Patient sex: M
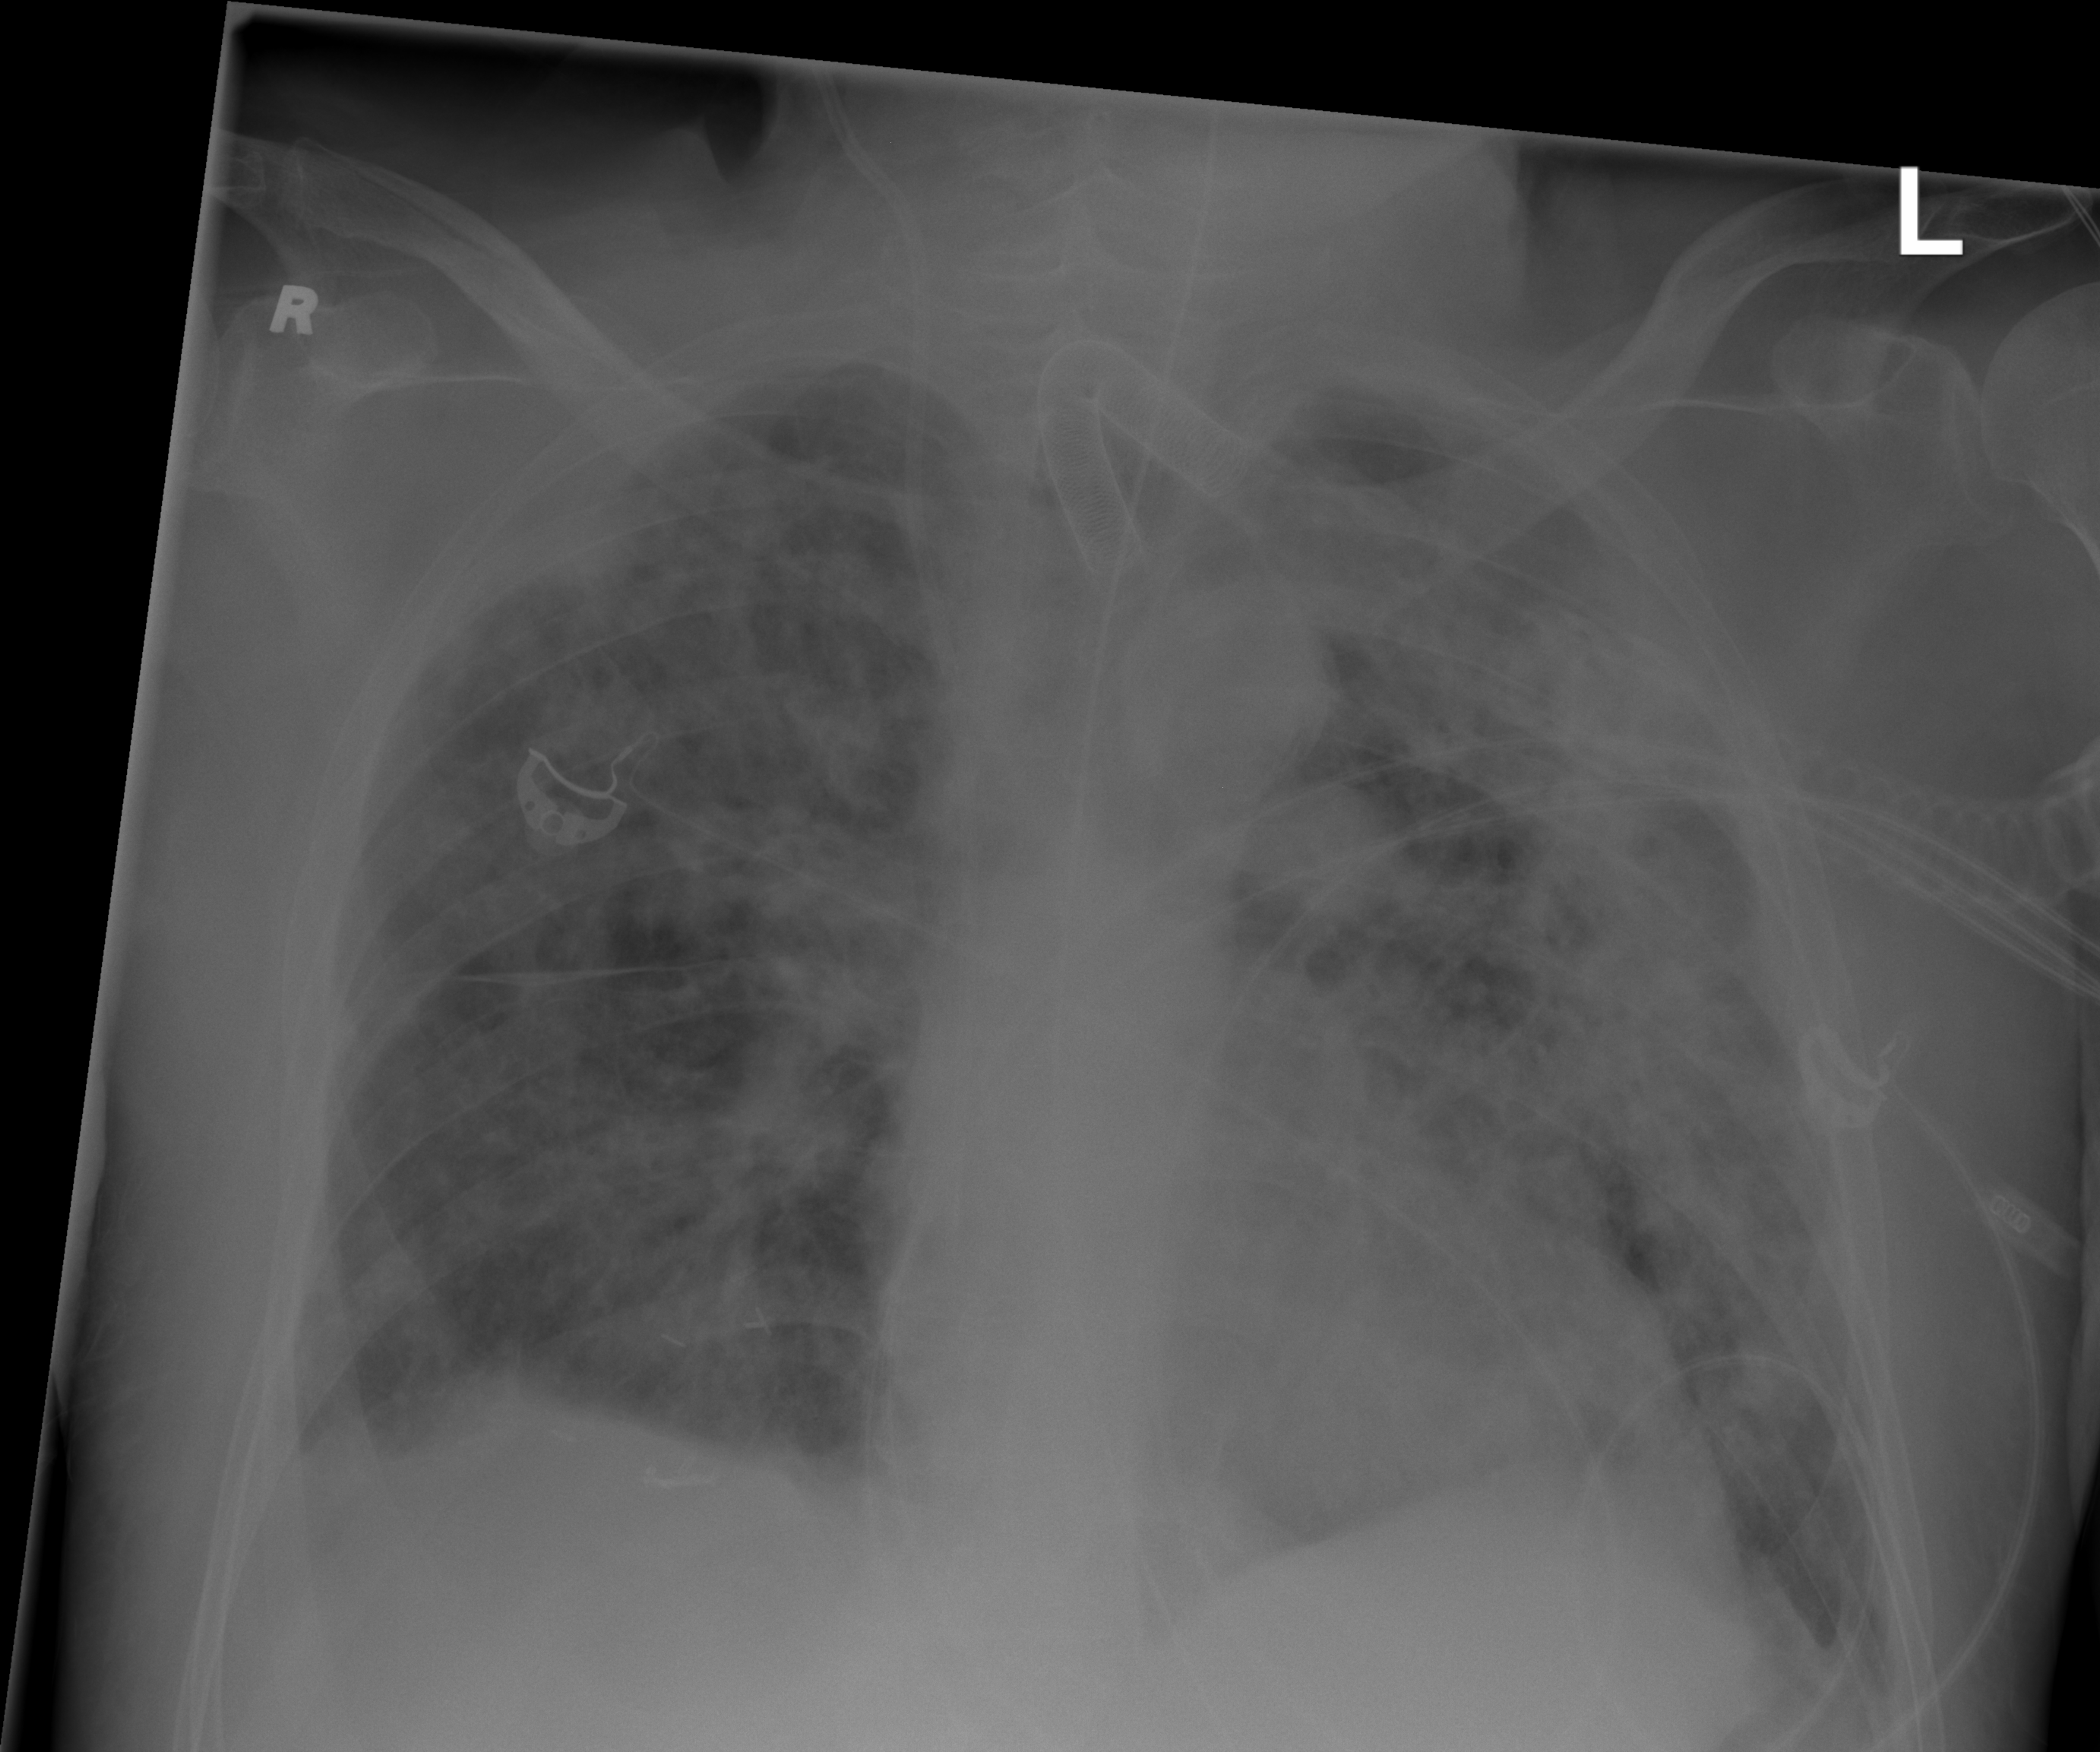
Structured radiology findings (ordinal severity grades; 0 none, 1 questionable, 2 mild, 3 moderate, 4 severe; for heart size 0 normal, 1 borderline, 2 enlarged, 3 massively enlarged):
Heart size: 2
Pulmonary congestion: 0
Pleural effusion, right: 2
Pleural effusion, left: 2
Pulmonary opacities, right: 3
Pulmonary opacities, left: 4
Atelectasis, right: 2
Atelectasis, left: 3